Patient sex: F
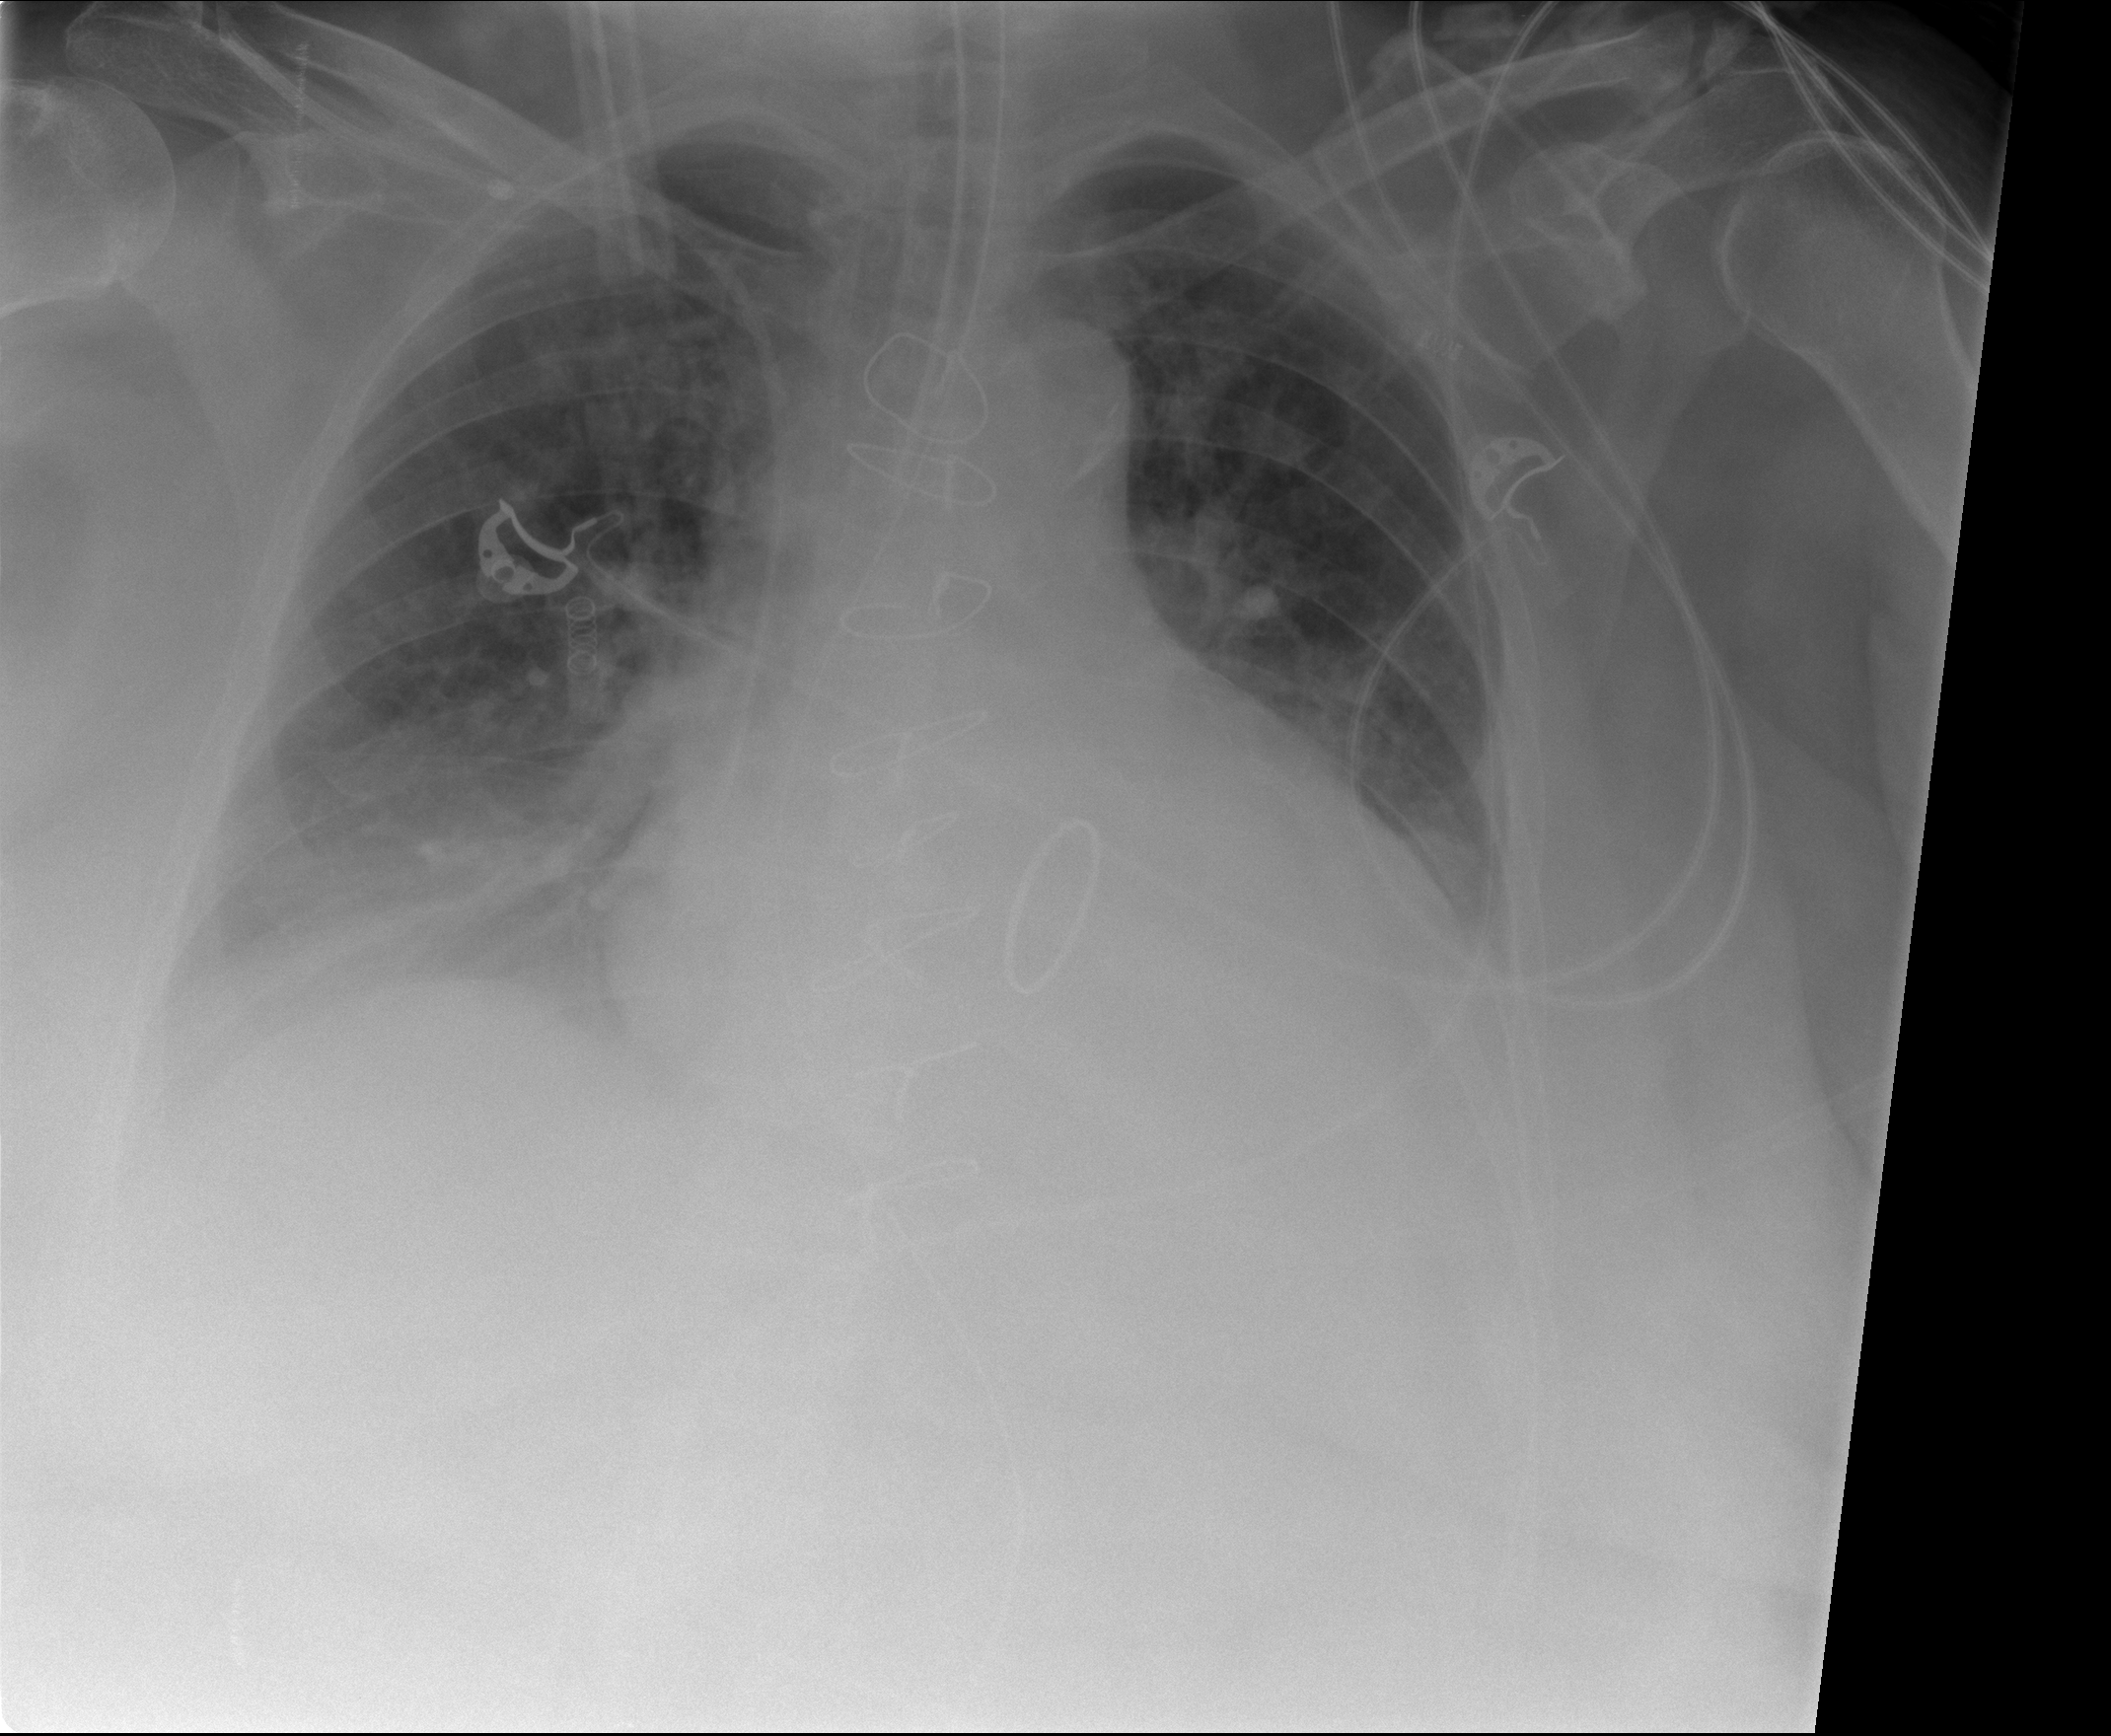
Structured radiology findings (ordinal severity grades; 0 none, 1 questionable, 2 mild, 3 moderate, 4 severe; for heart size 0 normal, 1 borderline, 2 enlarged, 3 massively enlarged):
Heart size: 2
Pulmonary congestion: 2
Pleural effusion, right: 2
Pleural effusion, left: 2
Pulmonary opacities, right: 0
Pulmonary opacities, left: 0
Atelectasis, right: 2
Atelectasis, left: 2